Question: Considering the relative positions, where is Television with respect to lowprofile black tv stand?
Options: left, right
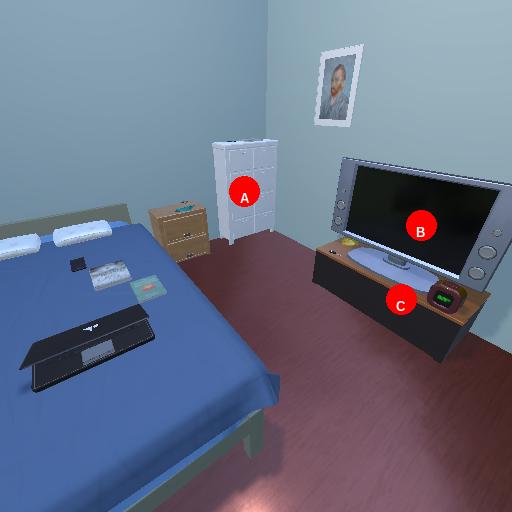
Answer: left